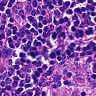
Metastatic tissue present: no